Interaction volume radius: 5 \u00c5
Interaction volume height: 40 \u00c5
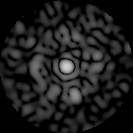
Disorder parameter: 0.8402